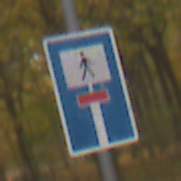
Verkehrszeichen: SackgasseFussgaengerDurchlaessig
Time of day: Midday
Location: Outdoor (Nature)
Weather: Overcast
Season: NotSpecified
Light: Natural